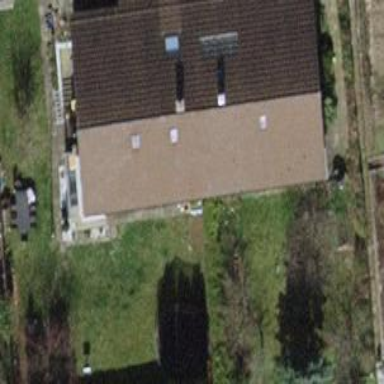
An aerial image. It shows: Semi-detached house.